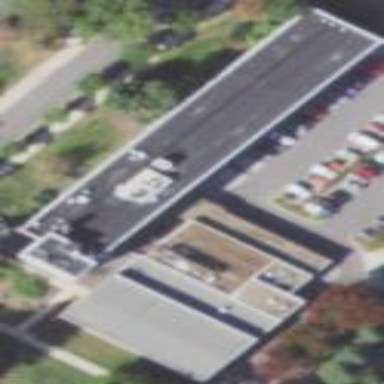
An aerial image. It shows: Academic building within university.